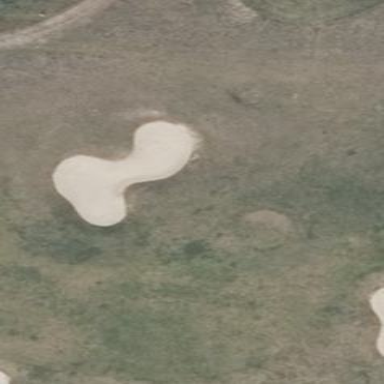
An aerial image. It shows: Golf bunker filled with sandy terrain.